Field crop: tomato
Growth stage: 1
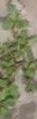
Species: portulaca